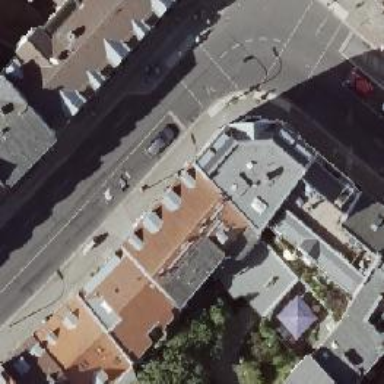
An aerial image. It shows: Pub.